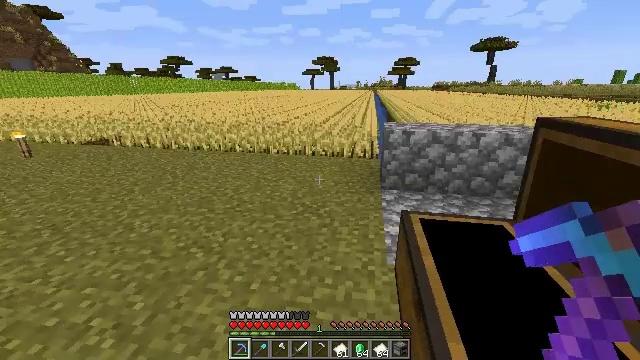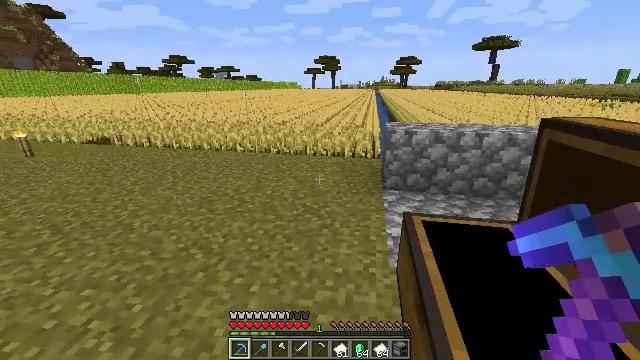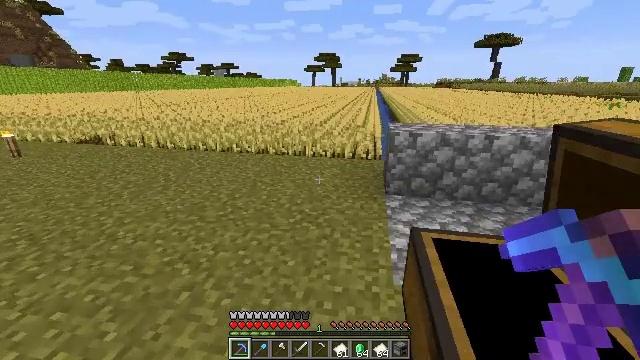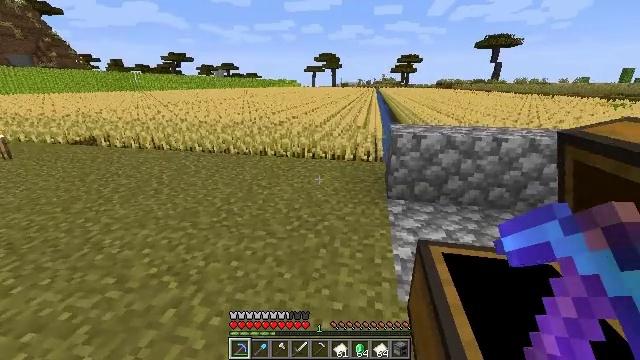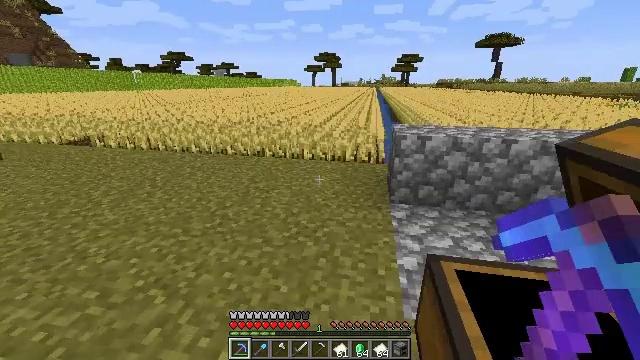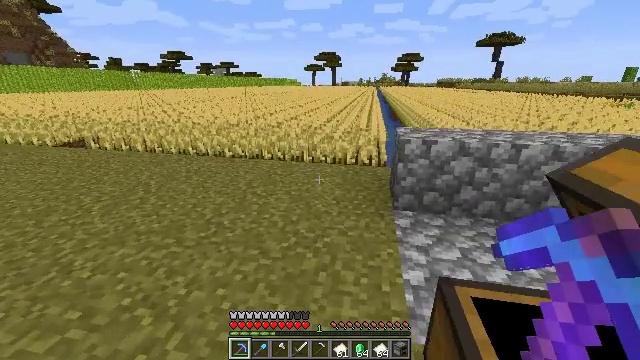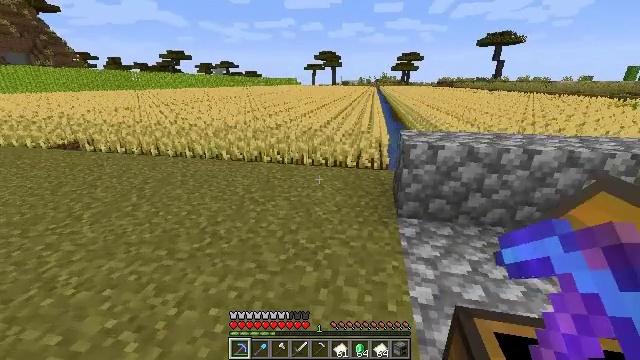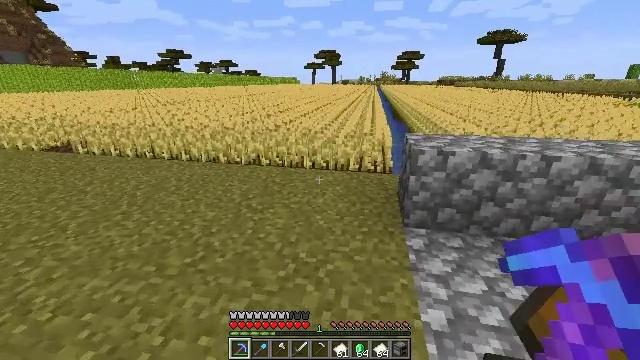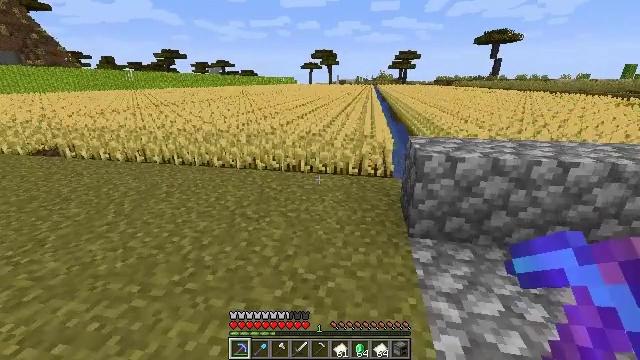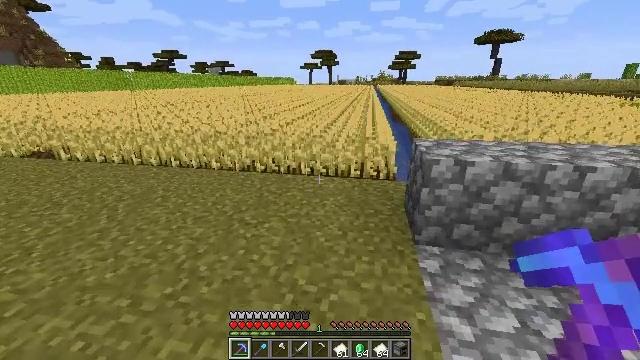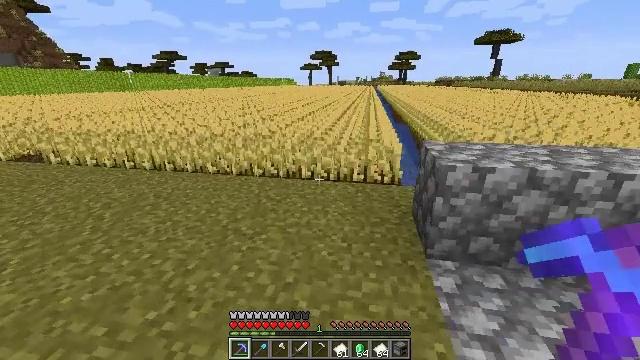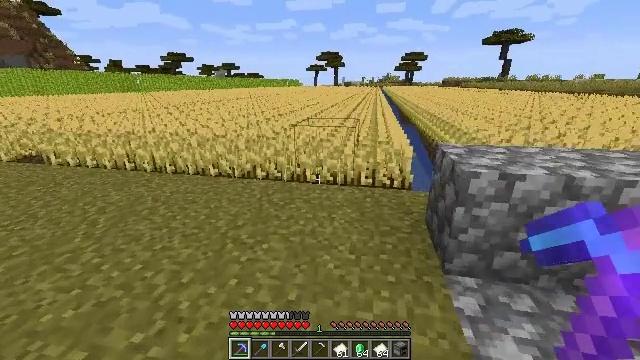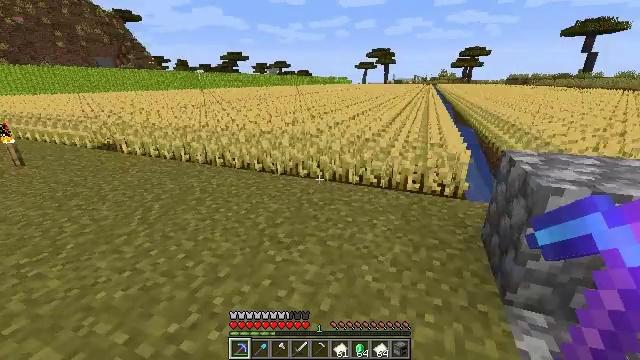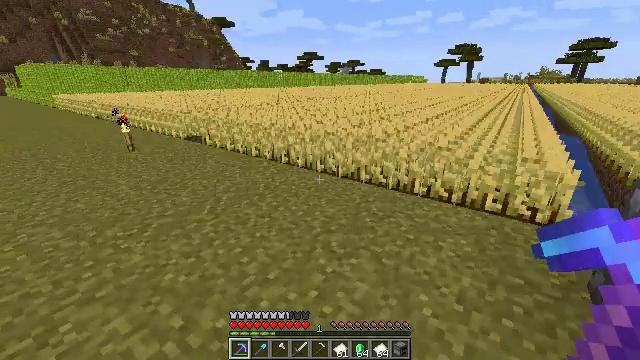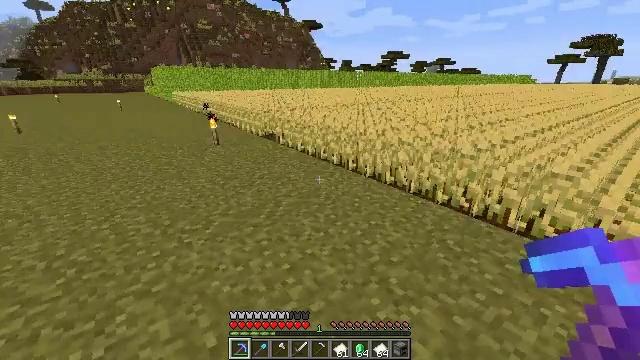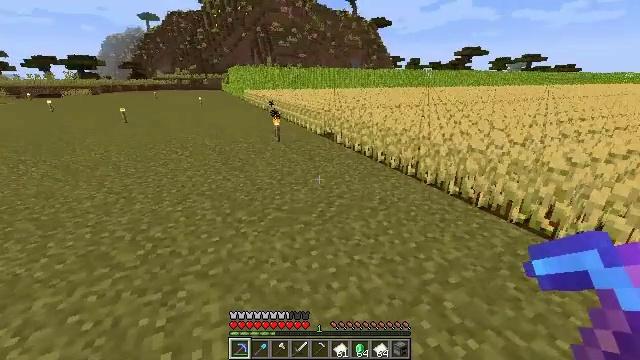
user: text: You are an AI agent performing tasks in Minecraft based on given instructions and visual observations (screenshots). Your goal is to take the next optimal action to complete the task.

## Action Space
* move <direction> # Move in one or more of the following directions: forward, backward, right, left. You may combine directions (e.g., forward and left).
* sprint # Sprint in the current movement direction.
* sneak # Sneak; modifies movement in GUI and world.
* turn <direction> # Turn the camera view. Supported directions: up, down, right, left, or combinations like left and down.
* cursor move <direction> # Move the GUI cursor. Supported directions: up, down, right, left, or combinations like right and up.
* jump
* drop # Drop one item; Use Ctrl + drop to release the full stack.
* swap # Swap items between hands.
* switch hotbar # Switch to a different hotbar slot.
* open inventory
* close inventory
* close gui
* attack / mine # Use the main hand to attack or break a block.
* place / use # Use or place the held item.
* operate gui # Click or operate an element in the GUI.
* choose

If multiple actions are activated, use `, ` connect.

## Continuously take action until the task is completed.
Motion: motion action
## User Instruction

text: Gather sugar cane for crafting.
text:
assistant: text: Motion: move forward
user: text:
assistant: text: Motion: move forward
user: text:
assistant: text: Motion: move forward
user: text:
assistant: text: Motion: move forward
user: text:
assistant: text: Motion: move forward
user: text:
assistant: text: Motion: move forward
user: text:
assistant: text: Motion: move forward
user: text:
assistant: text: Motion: move forward
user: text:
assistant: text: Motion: move forward
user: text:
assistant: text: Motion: move forward
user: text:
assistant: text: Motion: move forward, turn left
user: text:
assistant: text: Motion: move forward, turn left
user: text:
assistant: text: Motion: move forward, turn left
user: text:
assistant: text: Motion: move forward, turn left
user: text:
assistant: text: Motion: move forward, turn left
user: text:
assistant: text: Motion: move forward, turn left
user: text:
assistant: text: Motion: move forward, turn left and down
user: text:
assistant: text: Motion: move forward, turn left and down
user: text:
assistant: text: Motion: move forward
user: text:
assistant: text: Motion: move forward
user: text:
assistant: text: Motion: move forward
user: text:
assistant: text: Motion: move forward
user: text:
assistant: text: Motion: move forward
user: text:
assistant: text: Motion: move forward
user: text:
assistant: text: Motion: move forward, switch to hotbar 4
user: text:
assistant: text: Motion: move forward, turn right, switch to hotbar 4
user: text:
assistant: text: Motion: move forward, switch to hotbar 4
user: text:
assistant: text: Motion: move forward, switch to hotbar 4
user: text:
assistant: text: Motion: move forward
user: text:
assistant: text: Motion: move forward